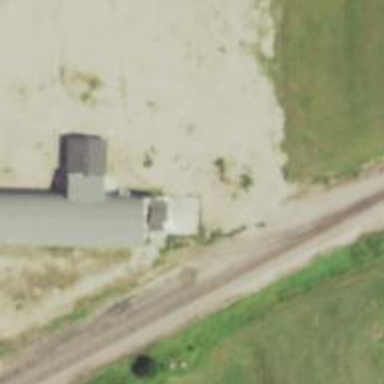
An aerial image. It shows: Single railway spur track.